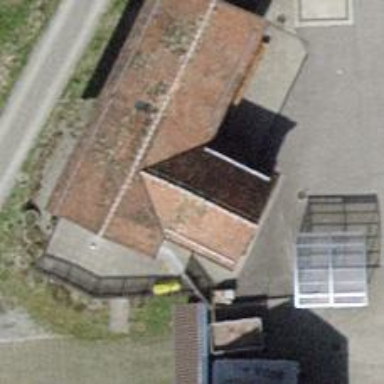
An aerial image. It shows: Museum.